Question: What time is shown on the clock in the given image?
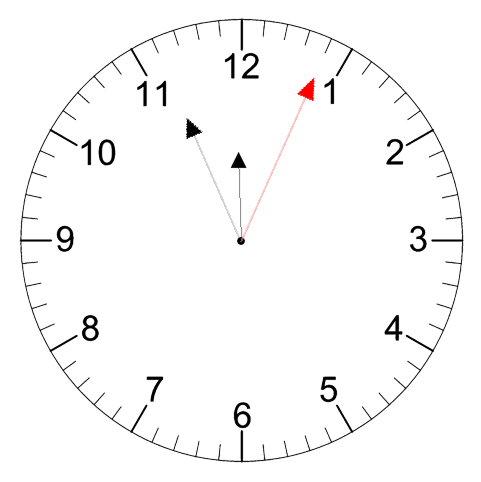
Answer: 11:56:04